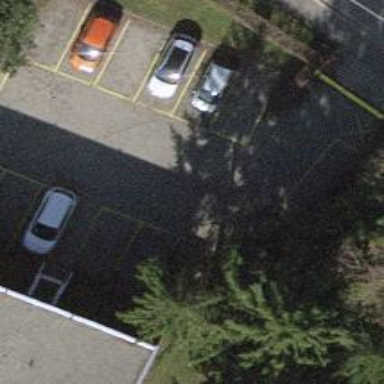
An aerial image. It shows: Road serving as parking aisle.